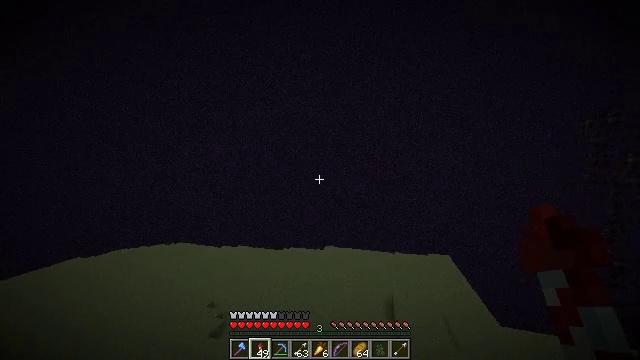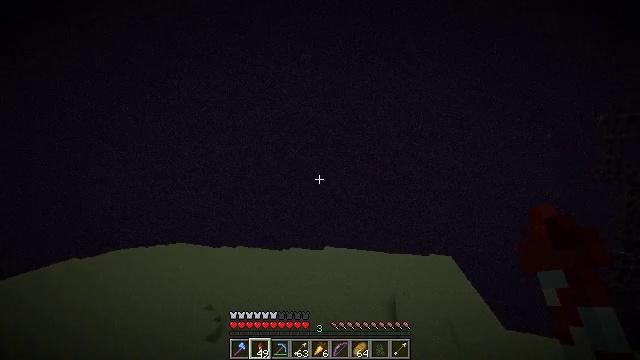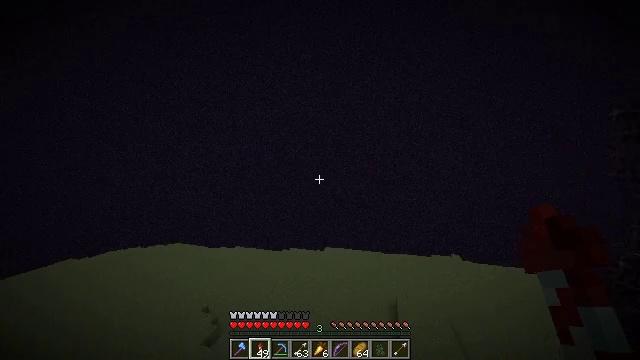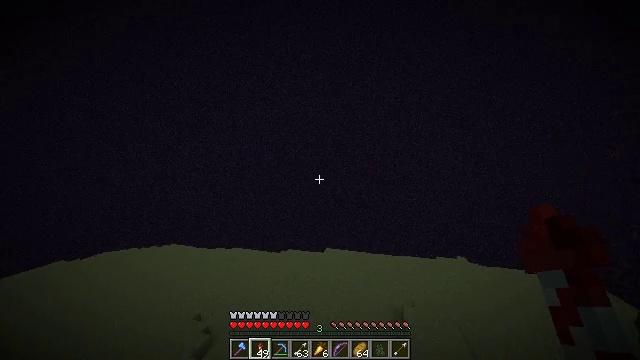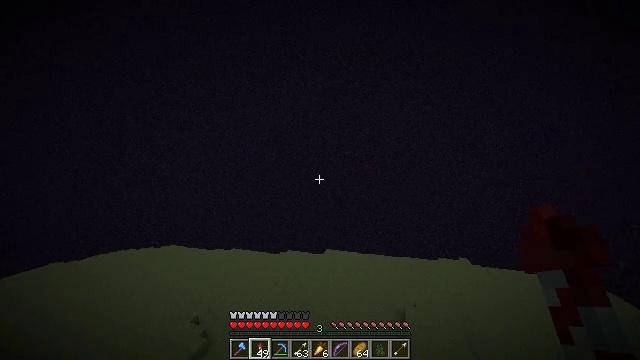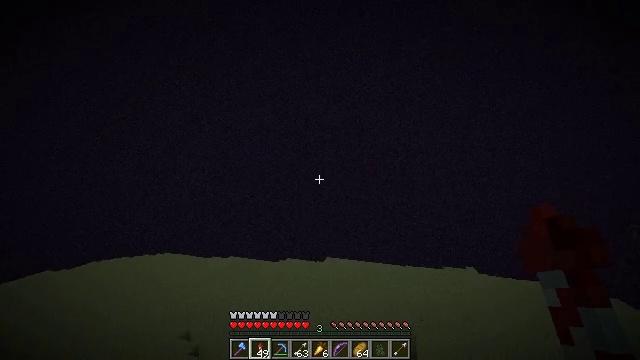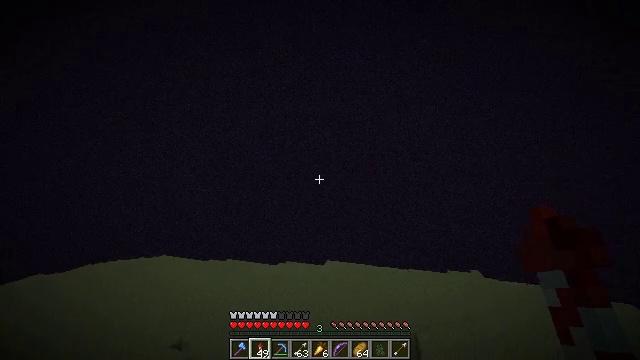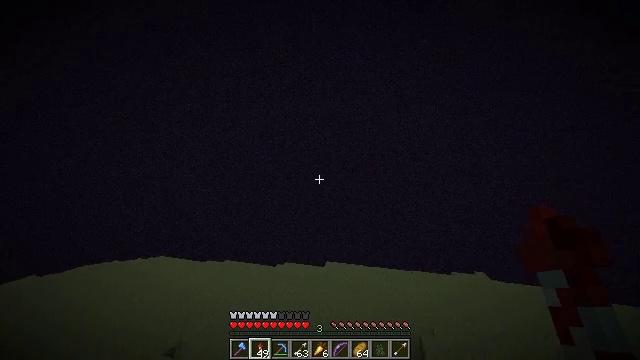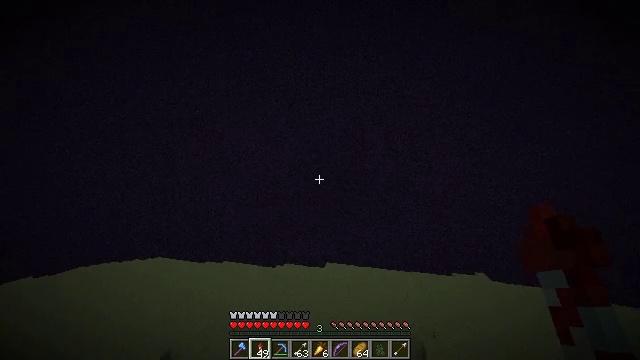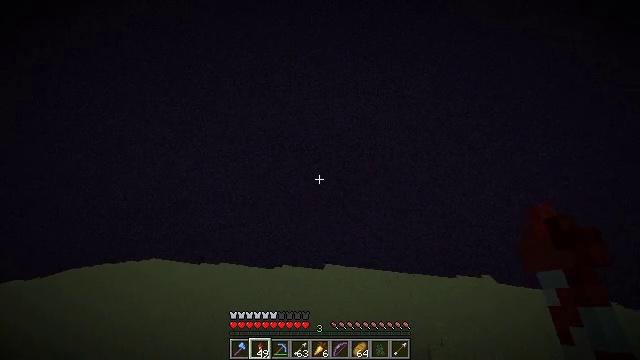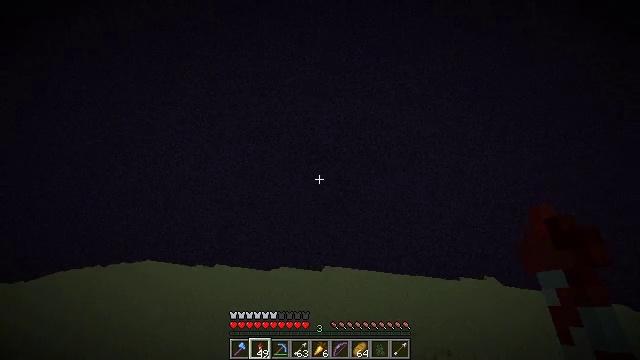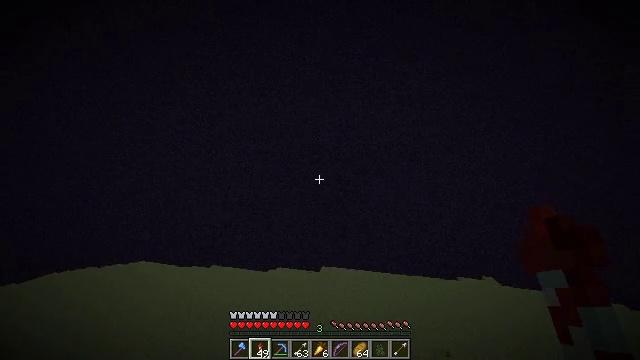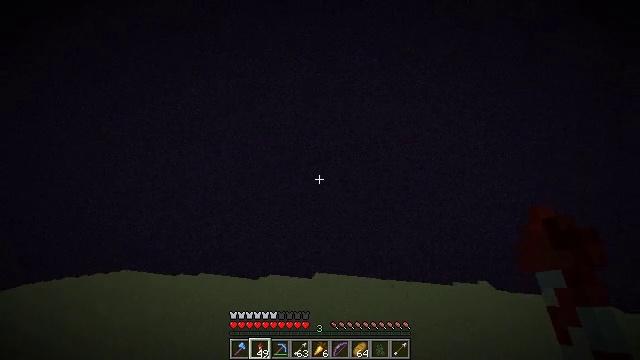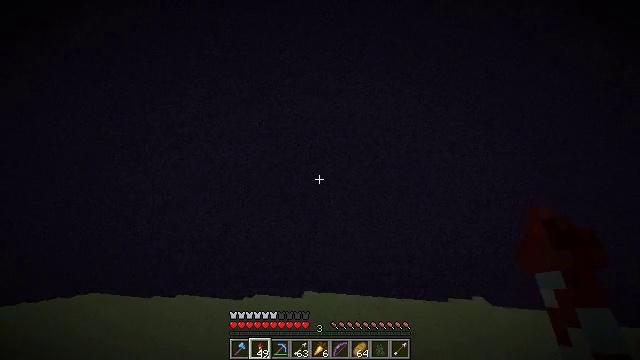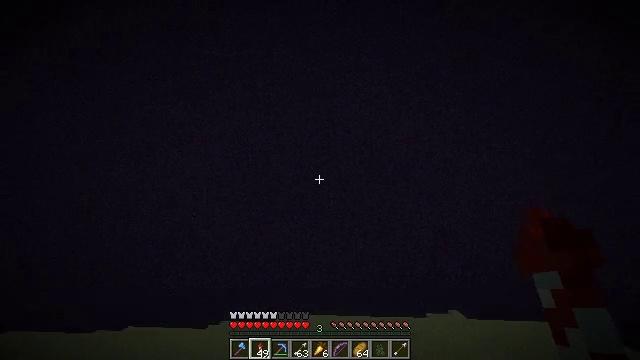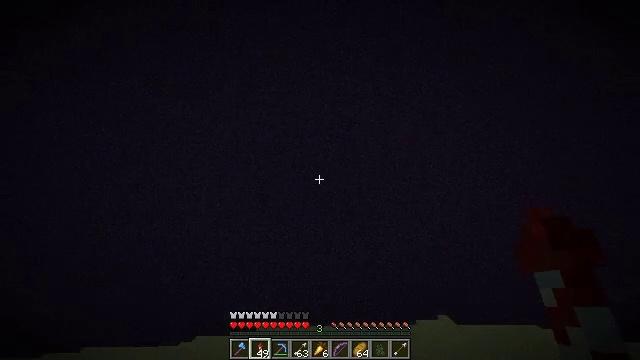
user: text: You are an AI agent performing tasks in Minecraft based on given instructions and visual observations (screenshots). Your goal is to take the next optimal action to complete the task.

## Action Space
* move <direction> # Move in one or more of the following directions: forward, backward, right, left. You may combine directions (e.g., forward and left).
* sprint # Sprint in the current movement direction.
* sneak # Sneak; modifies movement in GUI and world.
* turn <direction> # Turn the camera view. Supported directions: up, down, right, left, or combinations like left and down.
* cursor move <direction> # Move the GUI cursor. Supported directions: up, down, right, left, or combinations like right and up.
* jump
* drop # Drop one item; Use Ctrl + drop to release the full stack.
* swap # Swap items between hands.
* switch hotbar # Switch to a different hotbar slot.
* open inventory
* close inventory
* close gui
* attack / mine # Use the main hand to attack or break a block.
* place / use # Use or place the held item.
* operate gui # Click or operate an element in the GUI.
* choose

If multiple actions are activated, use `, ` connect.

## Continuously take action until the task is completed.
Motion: motion action
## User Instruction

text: Drop a firework rocket.
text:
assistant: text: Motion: move forward, sprint, jump
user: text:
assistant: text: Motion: move forward, sprint, jump
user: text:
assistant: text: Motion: move forward, sprint, jump
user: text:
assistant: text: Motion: move forward, sprint, jump
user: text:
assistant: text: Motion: move forward, sprint, turn up, jump
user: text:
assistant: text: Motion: move forward, sprint, jump
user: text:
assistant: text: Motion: move forward, sprint, jump
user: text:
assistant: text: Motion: move forward, sprint, jump
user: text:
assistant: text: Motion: move forward, sprint, jump
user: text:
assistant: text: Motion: move forward, sprint, jump
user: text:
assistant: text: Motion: move forward, sprint, jump
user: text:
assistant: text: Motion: move forward, sprint, turn right and up, jump
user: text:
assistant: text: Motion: move forward, sprint, turn right and up, jump
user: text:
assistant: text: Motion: move forward, sprint, turn right and up, jump
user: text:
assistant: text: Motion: move forward, sprint, turn right and up, jump
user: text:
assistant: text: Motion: move forward, sprint, turn right, jump
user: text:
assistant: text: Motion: move forward, sprint, turn right, jump
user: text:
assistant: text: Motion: move forward, sprint, use / place, jump
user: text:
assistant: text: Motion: move forward, sprint, use / place, jump
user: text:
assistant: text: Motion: move forward, sprint, use / place, jump
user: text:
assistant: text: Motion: move forward, sprint, use / place, jump
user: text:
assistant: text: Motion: move forward, sprint, jump
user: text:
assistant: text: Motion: move forward, sprint, jump
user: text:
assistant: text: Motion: move forward, sprint, jump
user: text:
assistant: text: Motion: move forward, sprint, jump
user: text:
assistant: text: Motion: move forward, sprint, jump
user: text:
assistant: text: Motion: move forward, sprint, jump
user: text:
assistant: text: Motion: move forward, sprint, jump
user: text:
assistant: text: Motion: move forward, sprint, jump
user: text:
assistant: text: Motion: move forward, sprint, jump